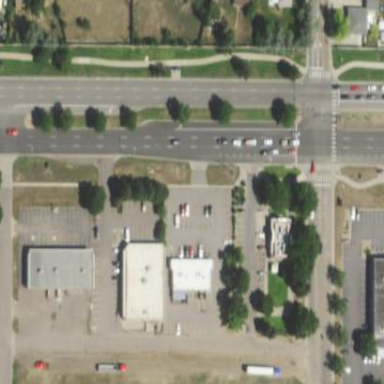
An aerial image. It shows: Retail area.